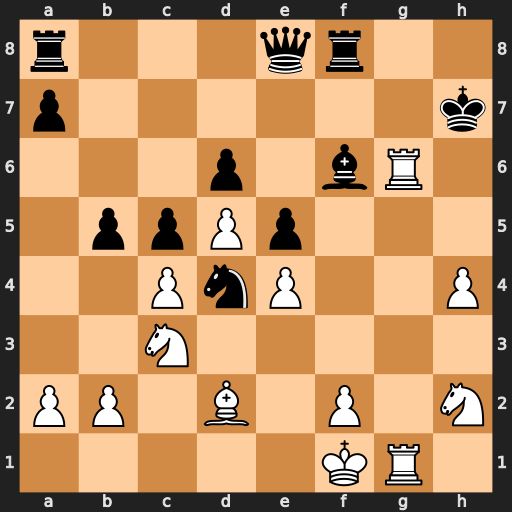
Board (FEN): r3qr2/p6k/3p1bR1/1ppPp3/2PnP2P/2N5/PP1B1P1N/5KR1
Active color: w
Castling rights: -
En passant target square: -
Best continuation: Rh6#